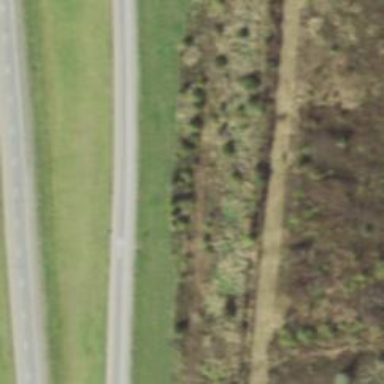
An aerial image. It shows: Asphalt motorway link.